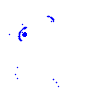
Particle: pion